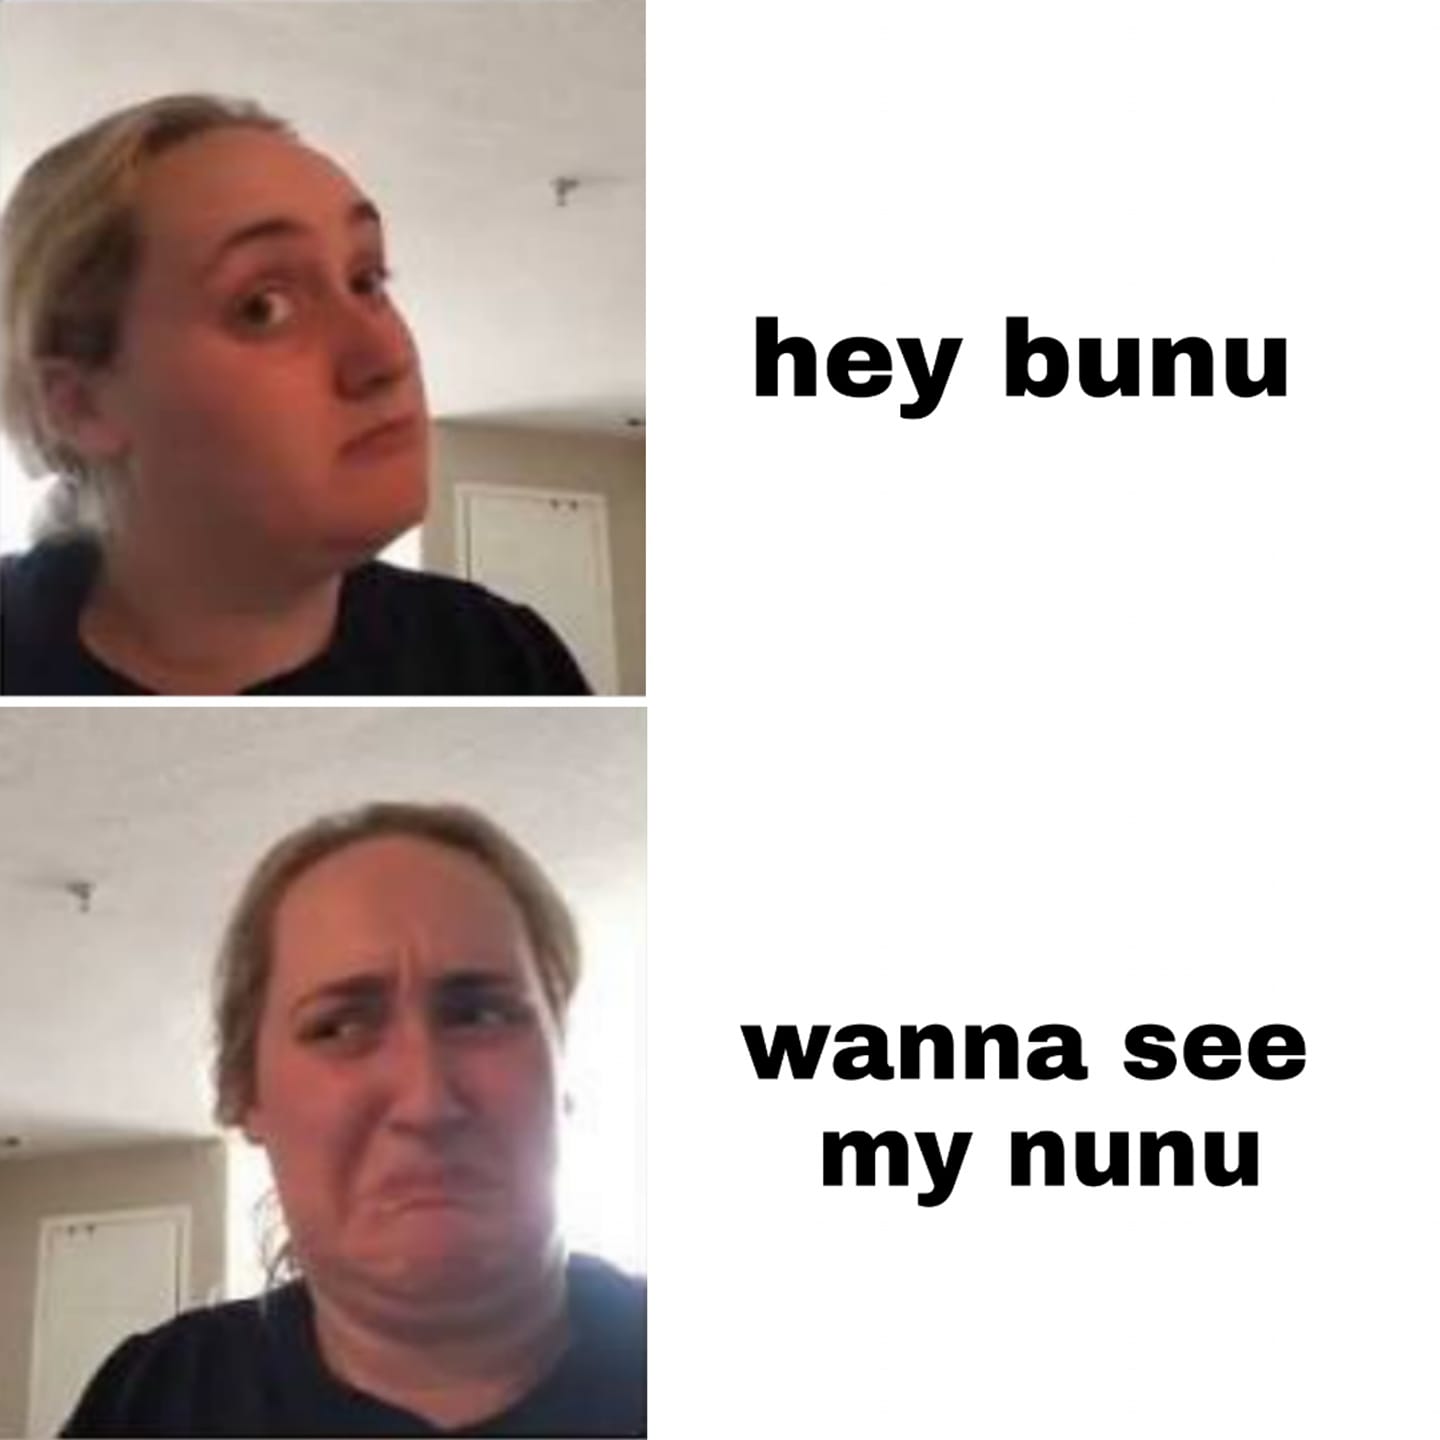
Caption: hey bunu     wanna see my nunu
Label: hate